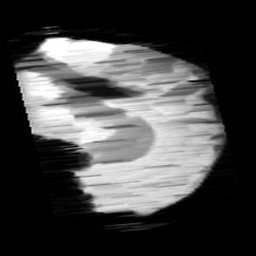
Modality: minIP
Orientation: sagittal
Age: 11
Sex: male
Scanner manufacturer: siemens
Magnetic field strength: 3 T
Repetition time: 0.027 s
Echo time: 0.02 s